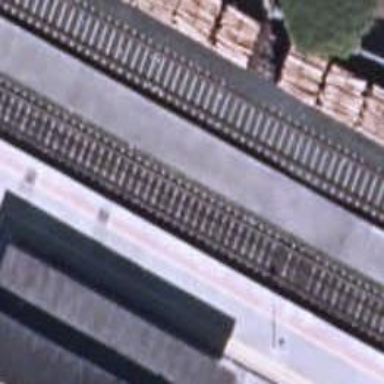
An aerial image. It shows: Stop position for public transport at railway stop.